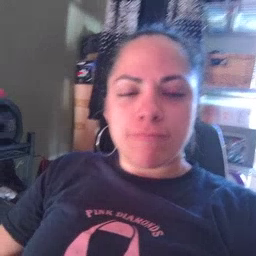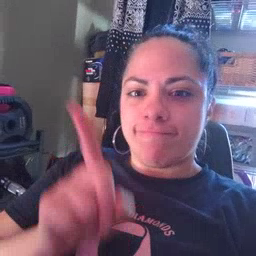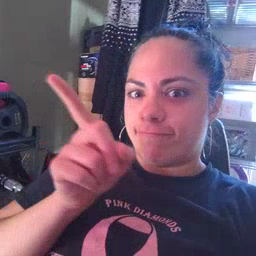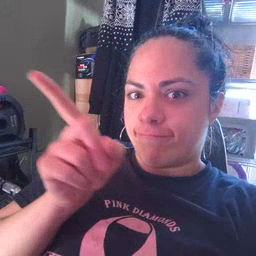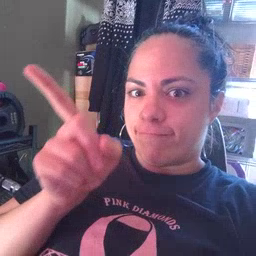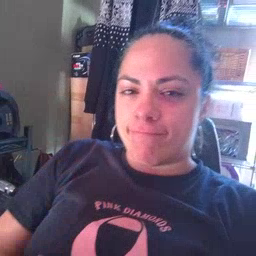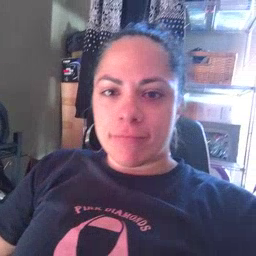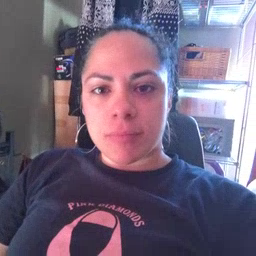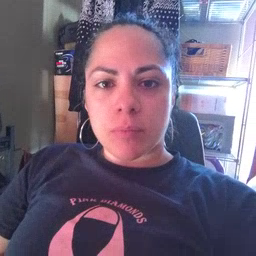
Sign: hesheit